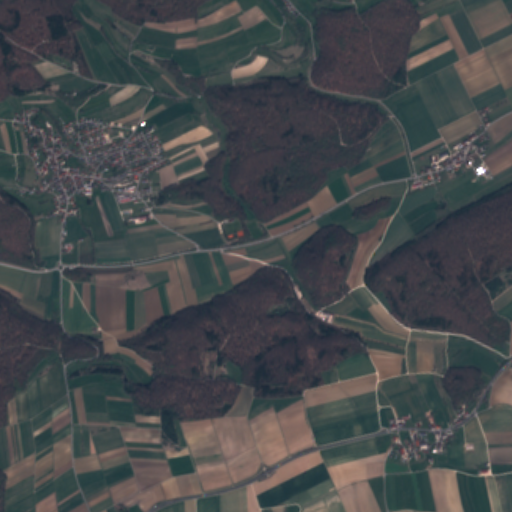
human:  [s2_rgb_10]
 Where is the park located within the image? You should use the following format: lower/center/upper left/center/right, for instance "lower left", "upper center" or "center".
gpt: The park is located in the center left of the image.
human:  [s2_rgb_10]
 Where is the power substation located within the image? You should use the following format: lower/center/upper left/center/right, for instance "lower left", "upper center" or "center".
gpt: The power substation is located in the center left of the image.
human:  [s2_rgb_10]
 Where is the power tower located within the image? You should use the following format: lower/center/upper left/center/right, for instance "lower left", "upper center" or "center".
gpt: The power tower is located in the lower right of the image.
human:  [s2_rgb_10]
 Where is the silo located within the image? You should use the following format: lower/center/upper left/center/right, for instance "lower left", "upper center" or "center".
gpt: The silo is located in the upper right of the image.
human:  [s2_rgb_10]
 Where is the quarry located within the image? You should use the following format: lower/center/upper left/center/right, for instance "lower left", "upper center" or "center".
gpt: There is no quarry in the image.